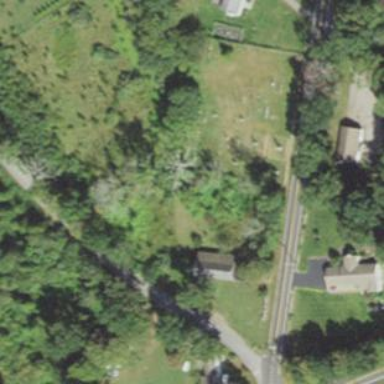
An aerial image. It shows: Private cemetery located on Mains Crossing Road.